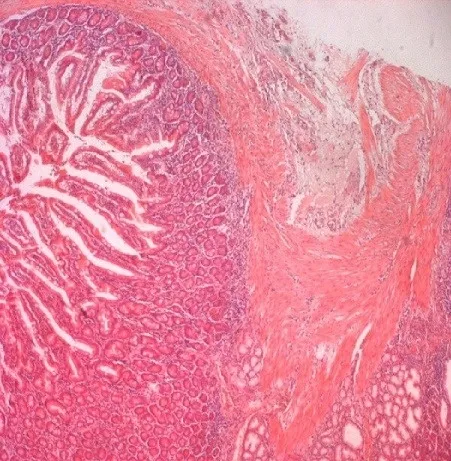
Histological finding from the resected cyst revealed duodenum like mucosa that displayed a distinct layer of smooth muscle and macked villi.
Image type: pathology (h&e)